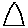
Label: triangle